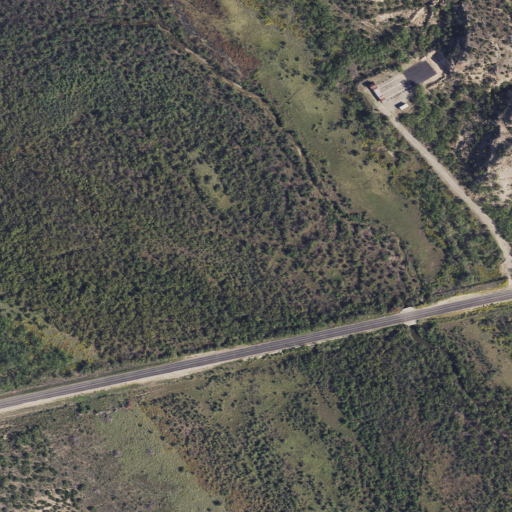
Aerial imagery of valley in Texas named Big Spring Draw containing woody wetlands, shrub, deciduous forest, low intensity development, and open development